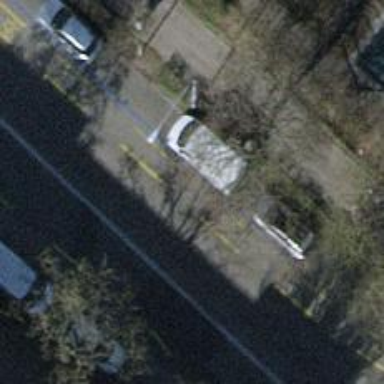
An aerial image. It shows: Tree-lined avenue.